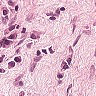
Metastatic tissue present: no